Aerial crown-view tile of a tropical tree (Barro Colorado Island, Panama), acquired 20250915:
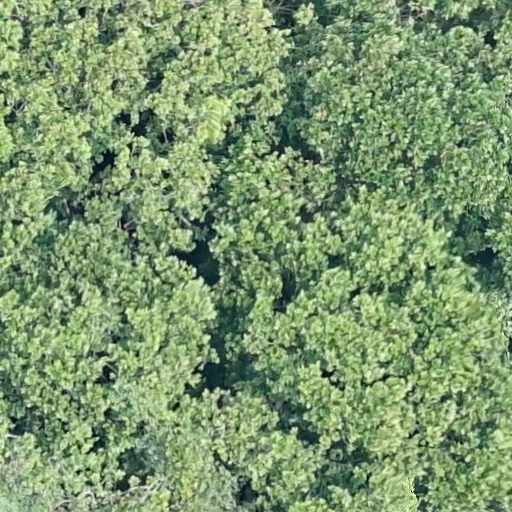
Species: Anacardium excelsum
GBIF accepted scientific name: Anacardium excelsum
Crown area: 831.358 m²